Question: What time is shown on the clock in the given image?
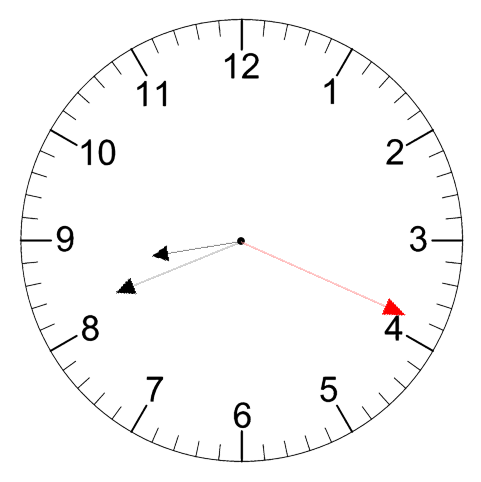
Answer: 08:41:19